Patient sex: M
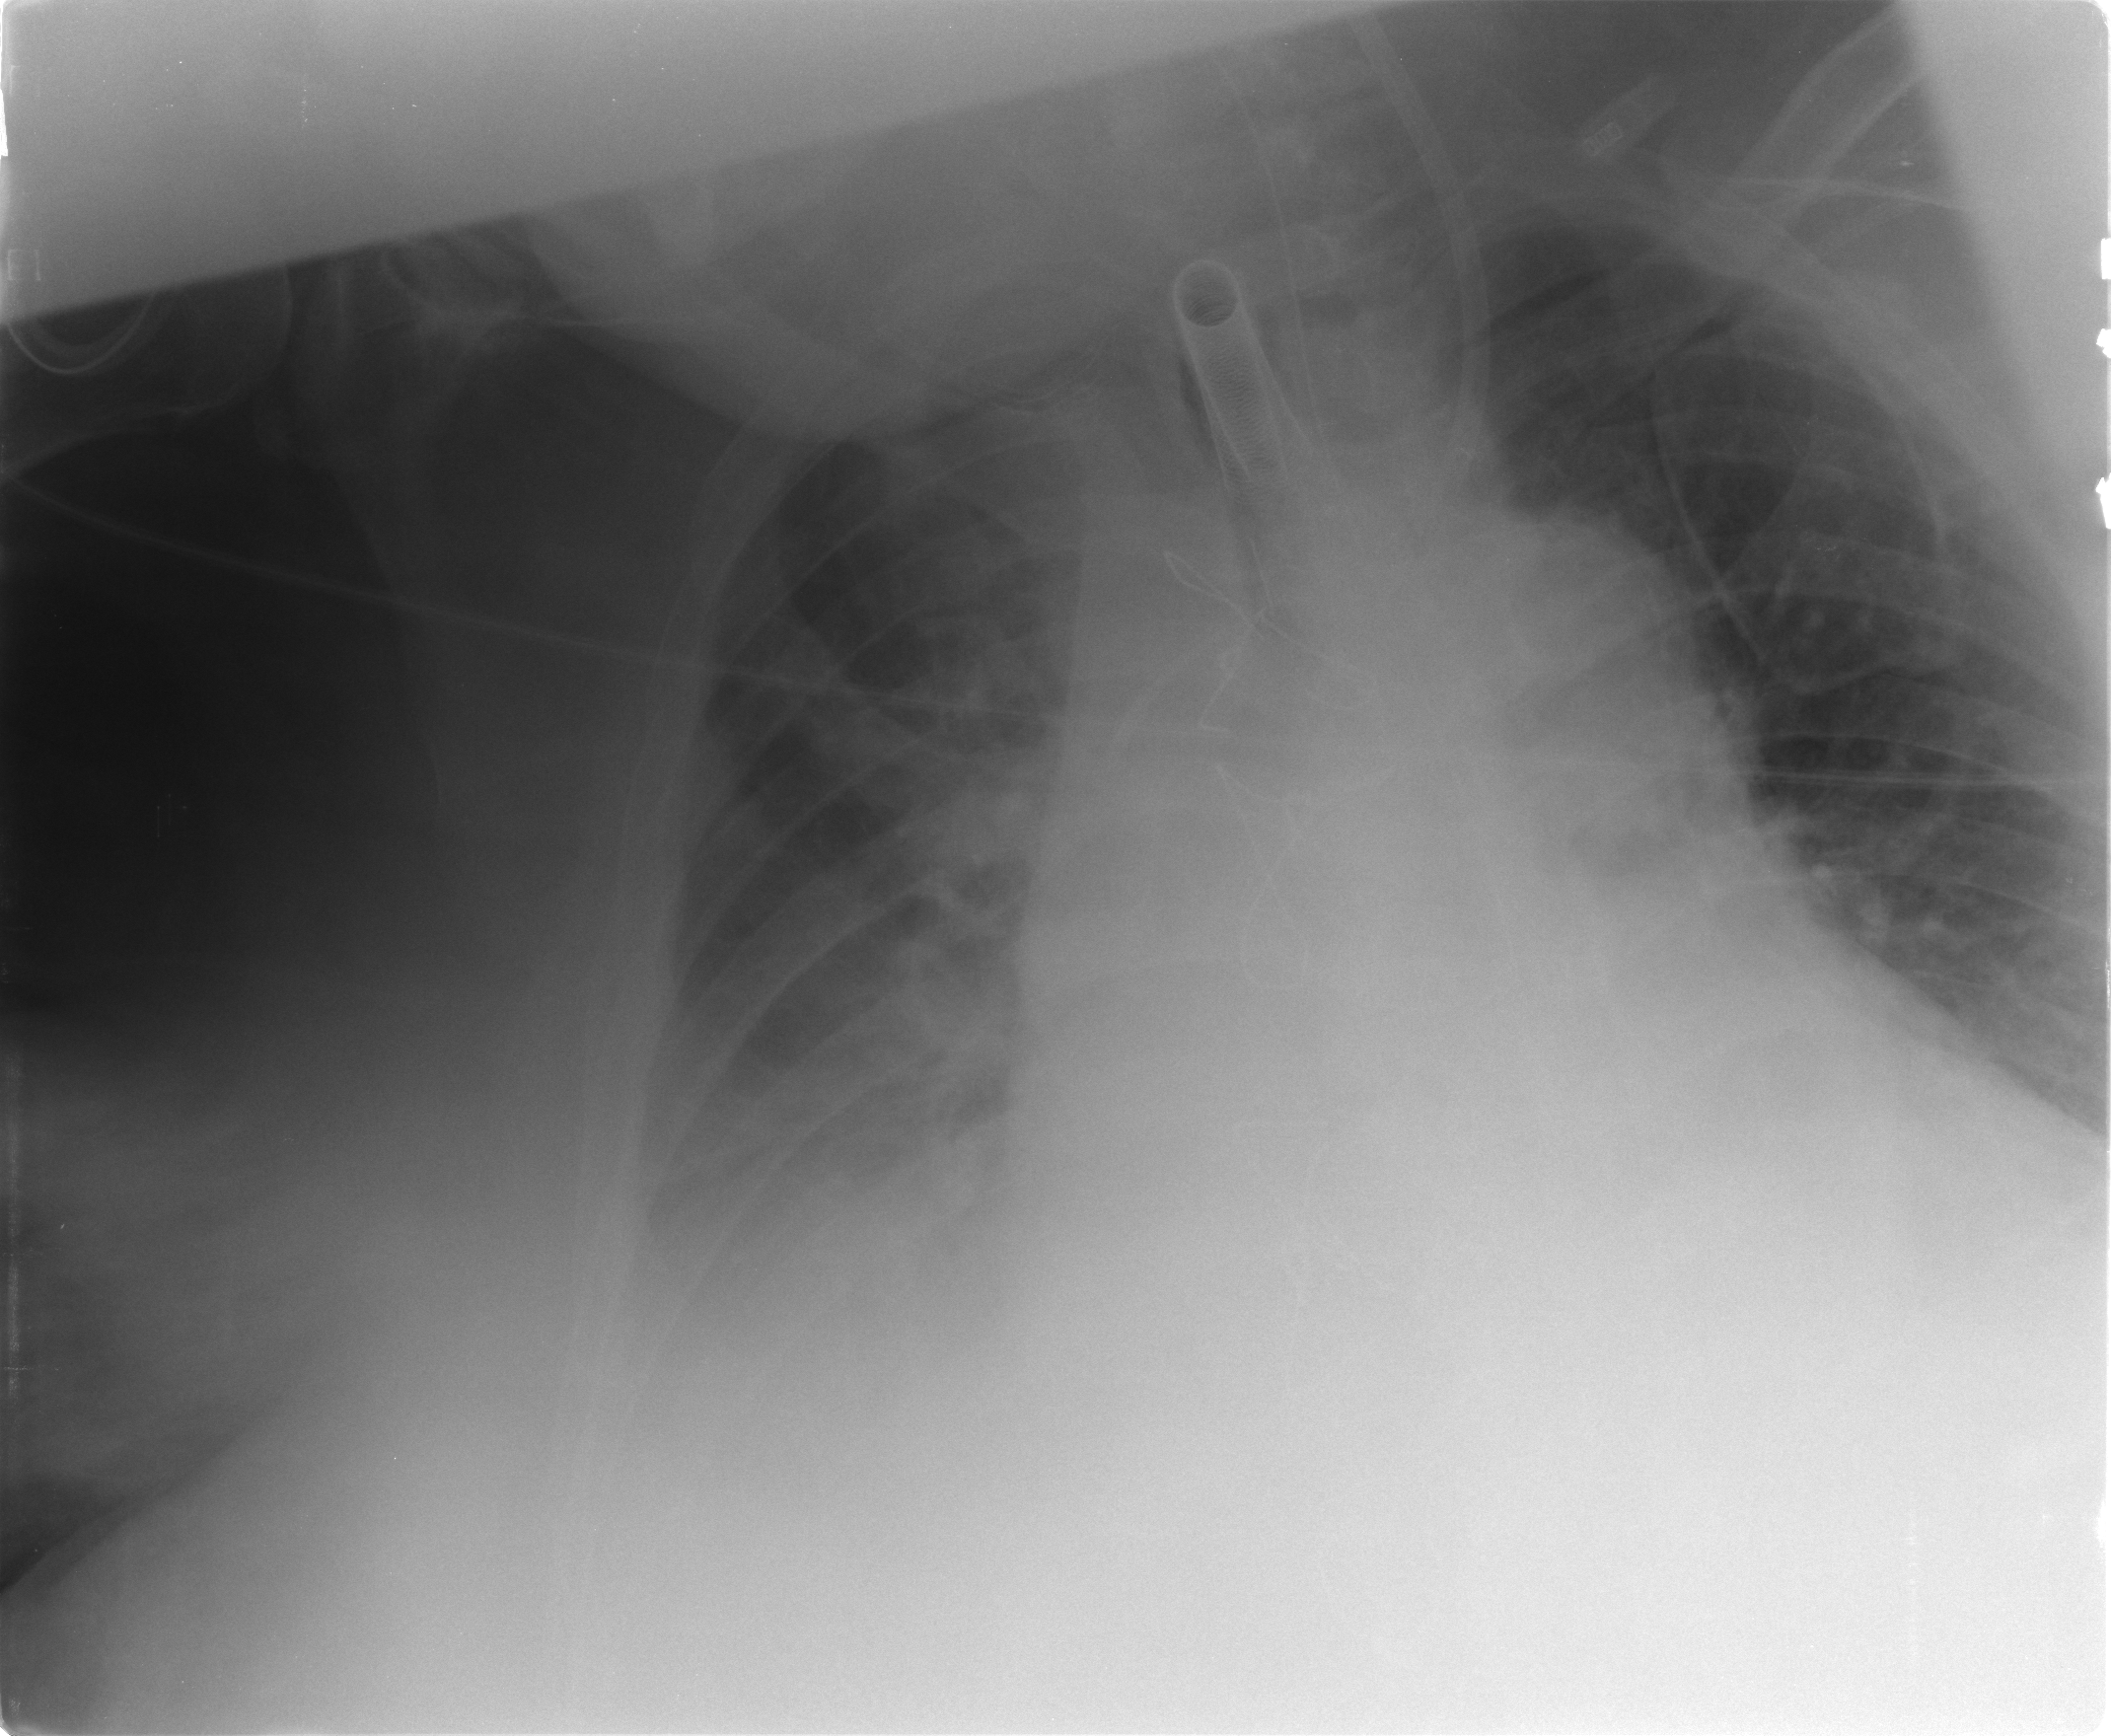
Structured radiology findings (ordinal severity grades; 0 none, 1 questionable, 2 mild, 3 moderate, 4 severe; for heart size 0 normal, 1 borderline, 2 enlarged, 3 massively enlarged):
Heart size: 3
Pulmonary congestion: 2
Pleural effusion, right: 3
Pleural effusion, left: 1
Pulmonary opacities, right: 1
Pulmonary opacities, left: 0
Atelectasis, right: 2
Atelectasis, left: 0